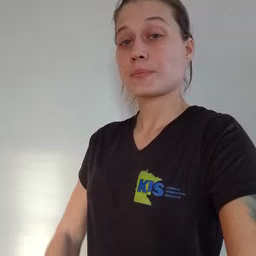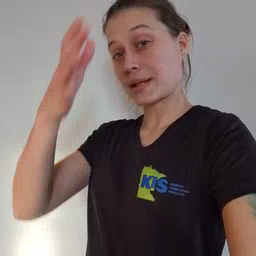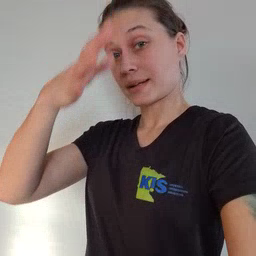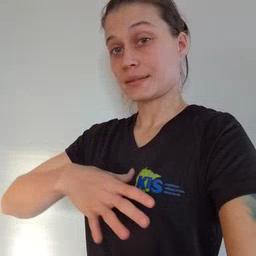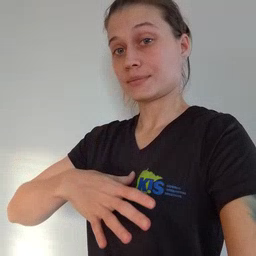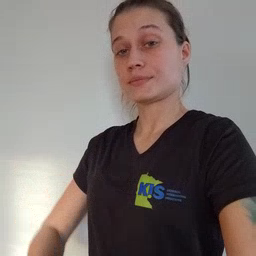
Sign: man